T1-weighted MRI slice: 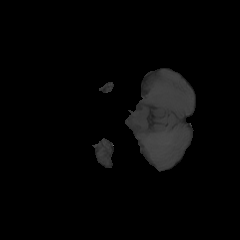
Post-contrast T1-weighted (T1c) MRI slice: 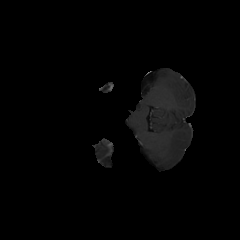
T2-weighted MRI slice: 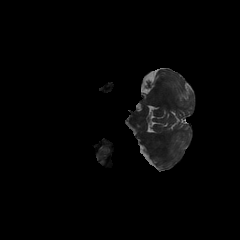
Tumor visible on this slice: no